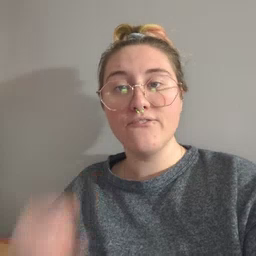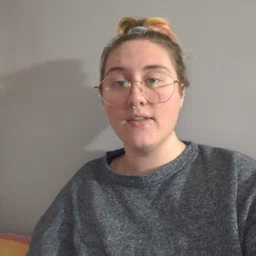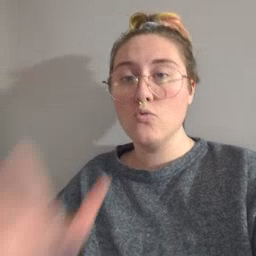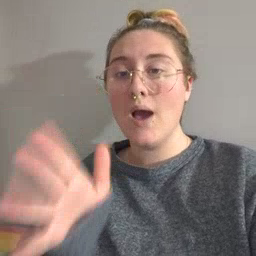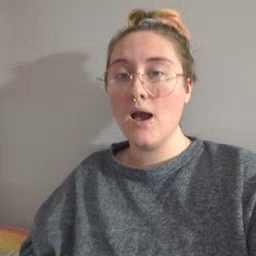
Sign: grandma